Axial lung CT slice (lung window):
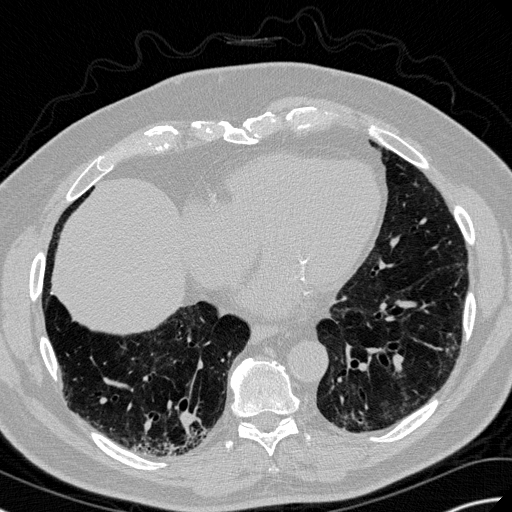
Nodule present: no